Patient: sex M, age 21
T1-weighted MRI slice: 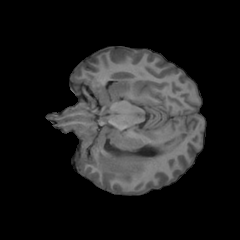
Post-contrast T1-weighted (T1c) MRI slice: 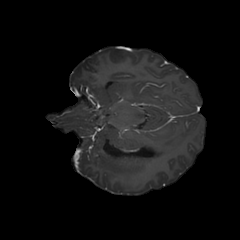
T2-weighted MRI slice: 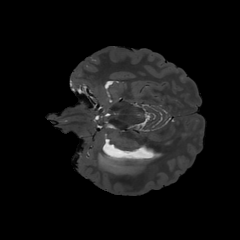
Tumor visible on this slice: yes
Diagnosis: Glioblastoma, IDH-wildtype
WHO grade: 4